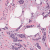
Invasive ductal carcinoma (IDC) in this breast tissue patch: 1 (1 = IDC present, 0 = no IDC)